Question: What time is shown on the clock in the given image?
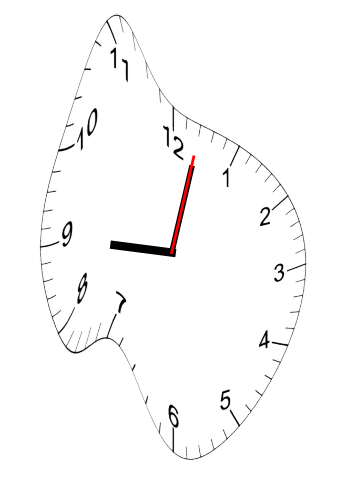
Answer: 09:02:02